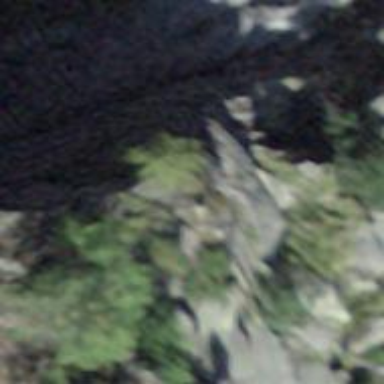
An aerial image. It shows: Cliff in nature.